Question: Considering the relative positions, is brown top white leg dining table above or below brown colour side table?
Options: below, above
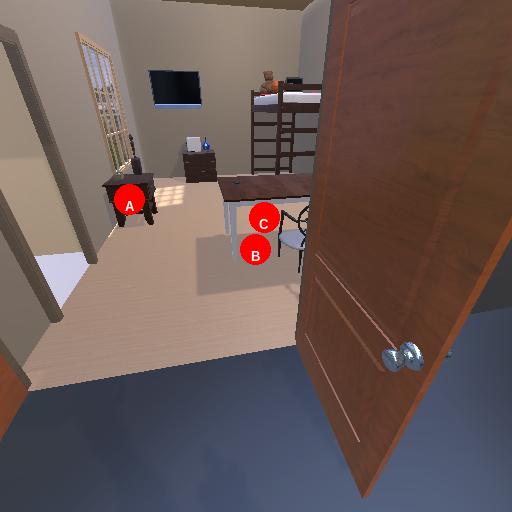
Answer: below